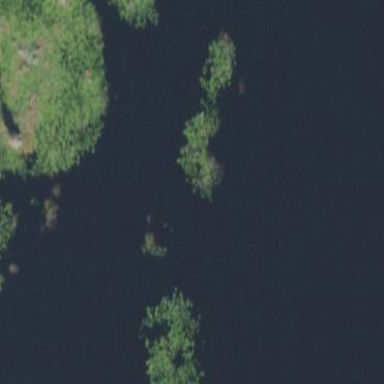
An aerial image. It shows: Wetland area.